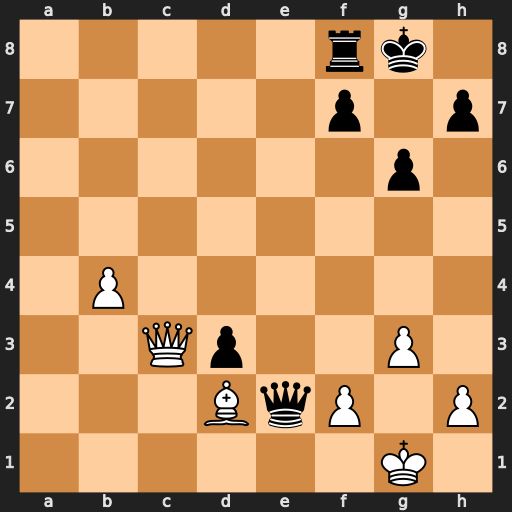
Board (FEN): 5rk1/5p1p/6p1/8/1P6/2Qp2P1/3BqP1P/6K1
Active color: w
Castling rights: -
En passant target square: -
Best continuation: Bh6 f6 Qc4+ Kh8 Bxf8